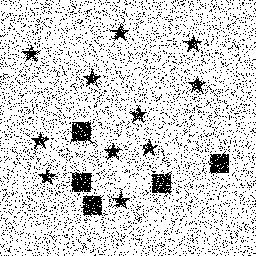
Squares: 5
Triangles: 0
Stars: 11
Total shapes: 16